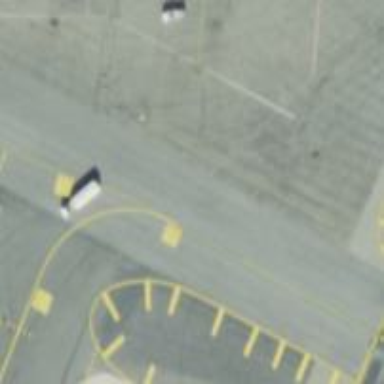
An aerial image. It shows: Image of taxiway at airport.